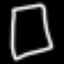
Label: square